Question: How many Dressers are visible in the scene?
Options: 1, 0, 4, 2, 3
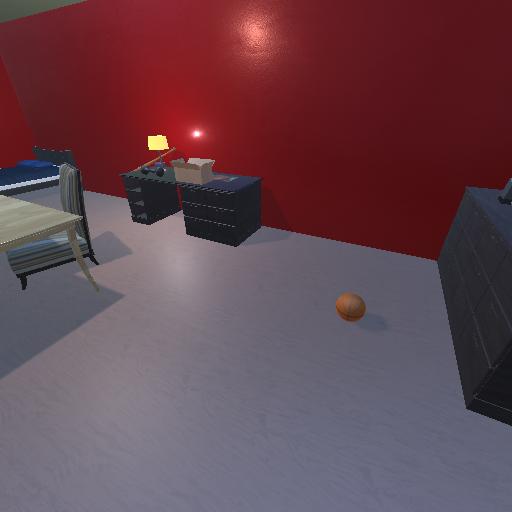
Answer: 1